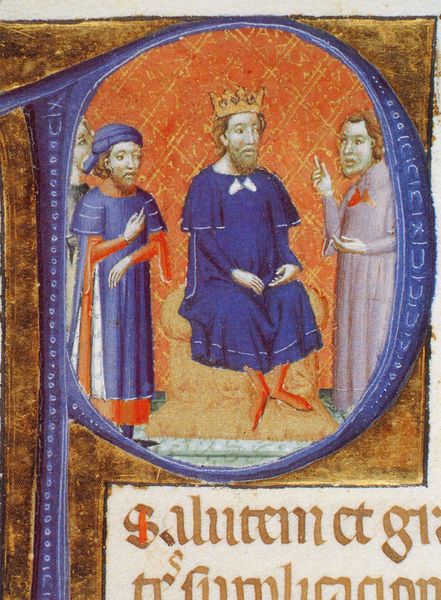
Titel: Llibre Verd de Barcelona
Institution: Barcelona, Arxiu Històric de la Ciutat de Barcelona
Schlagwörter: blau, hand, umhang, gelb, braun, kleid, männer, orange, blick, rot, muster, ornament, arme, falten, gesicht, gewand, haare, sitzend, stehend, krone, schrift, sitz, schuhe, füsse, hocker, könig, zeigefinger, buchstaben, initiale, mittelalter, disput, beratung, initial, buchmalerei, minuskel, ratgeber, sitzen stehen, p, iinitial, salutem